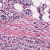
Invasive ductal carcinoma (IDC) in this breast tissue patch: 1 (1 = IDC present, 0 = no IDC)